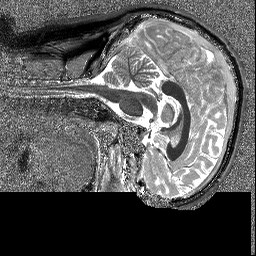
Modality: T1map
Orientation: sagittal
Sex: male